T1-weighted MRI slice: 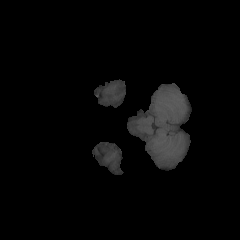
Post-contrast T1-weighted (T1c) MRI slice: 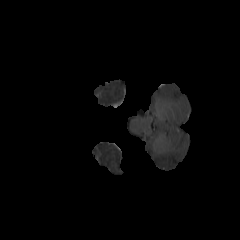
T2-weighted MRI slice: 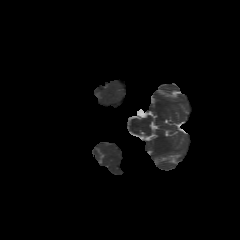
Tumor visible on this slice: no